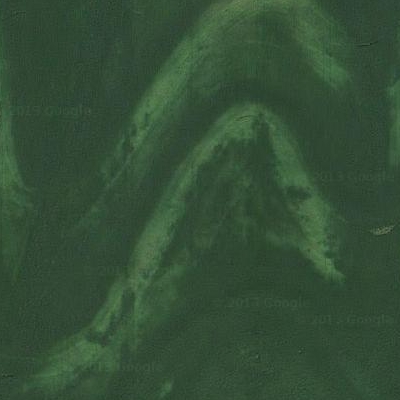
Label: bField